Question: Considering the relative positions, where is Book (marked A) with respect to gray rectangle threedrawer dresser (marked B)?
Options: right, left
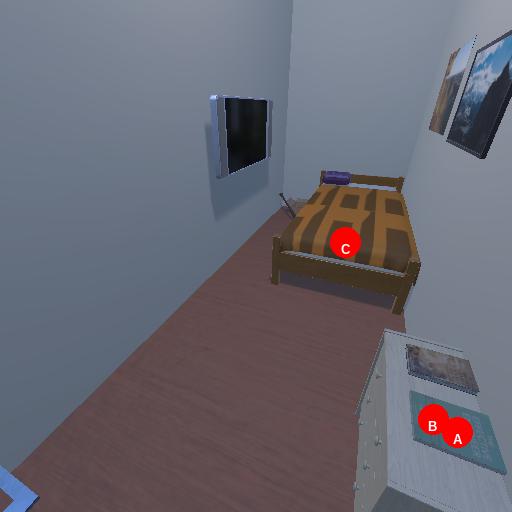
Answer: right